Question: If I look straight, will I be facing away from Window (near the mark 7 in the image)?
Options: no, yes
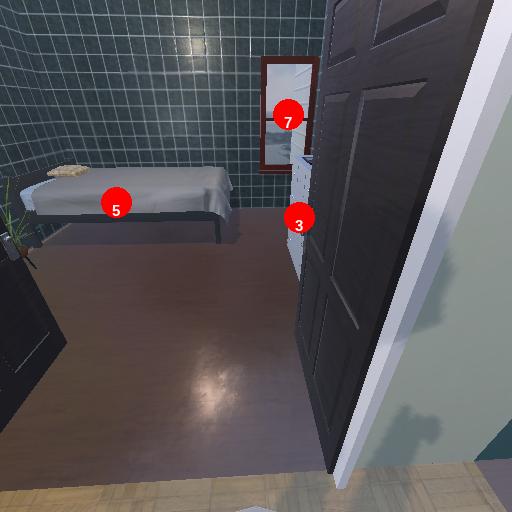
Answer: no